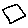
Label: square